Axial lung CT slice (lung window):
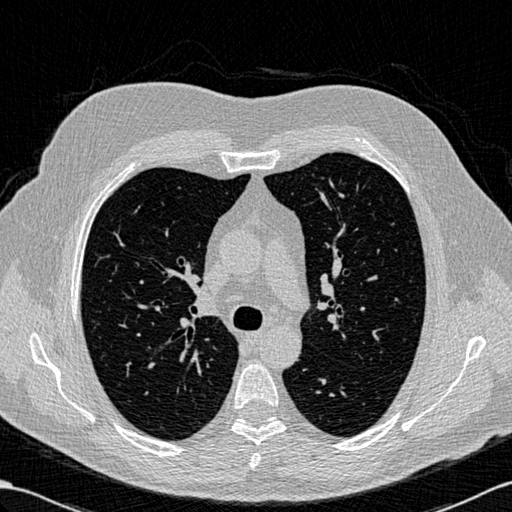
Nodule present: no